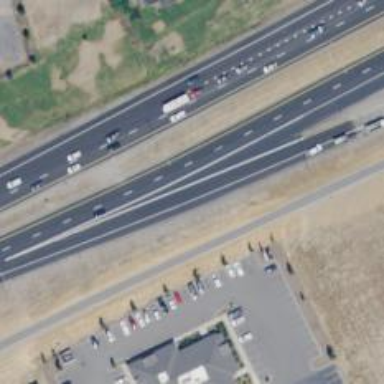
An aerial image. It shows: Trunk link highway.